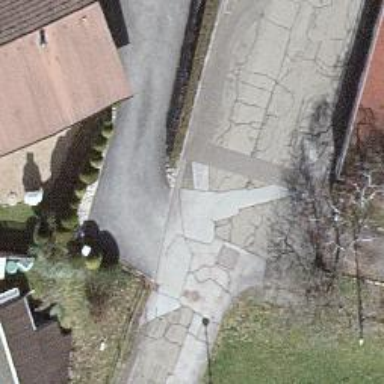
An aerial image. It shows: Paved driveway designated as service road.